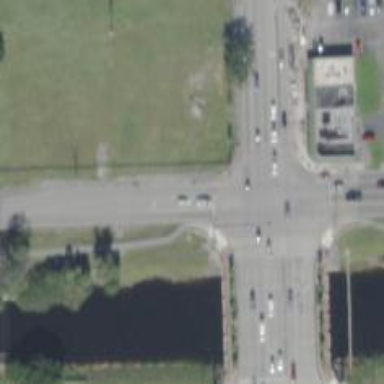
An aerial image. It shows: Marked crossing on cycleway.